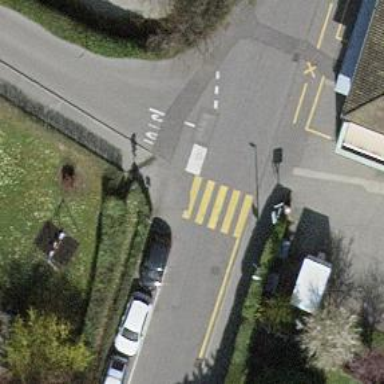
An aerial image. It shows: Uncontrolled zebra crossing with zebra markings.